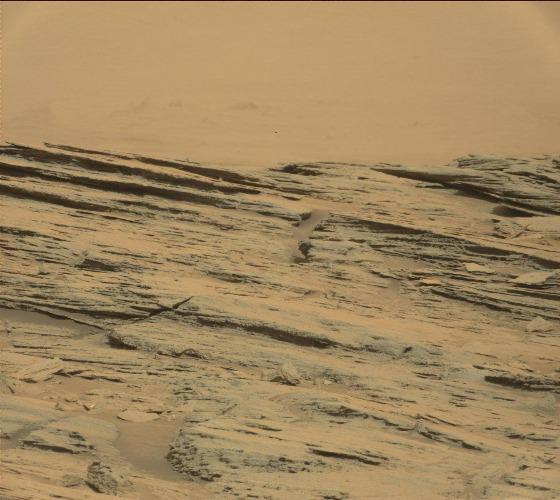
Terrain classes present: Bedrock, Gravel / Sand / Soil